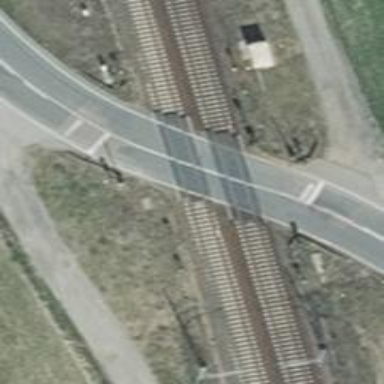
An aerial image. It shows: Level crossing with lights and saltire.